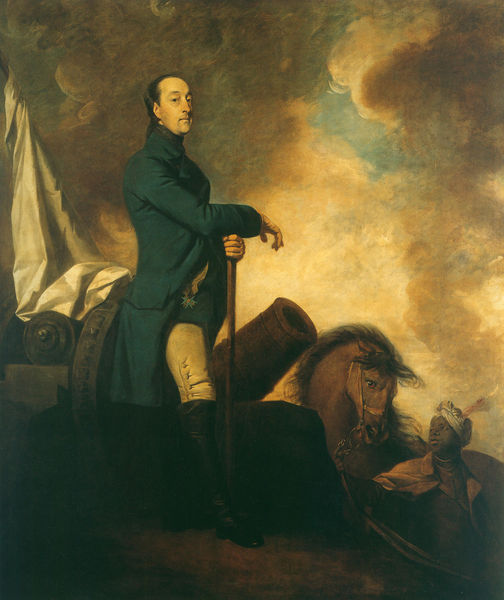
Titel: Frederick William Ernest, Count of Schaumburg-Lippe
Künstler: Sir Joshua Reynolds
Institution: The Royal Collection
Schlagwörter: blau, feder, gemälde, gewitter, himmel, mann, wolken, grün, braun, frankreich, holz, weiss, tuch, alt, hose, diener, stehen, herr, portrait, öl, rauch, stehend, pferd, stock, bewölkt, mähne, zügel, stab, fahne, wagen, krieg, schlacht, unwetter, könig, zopf, aufstützen, dreiviertelprofil, gehrock, jacket, neger, eisen, kanone, orient, stern, leinwand, napoleon, offizier, orden, posieren, stiefel, herrscher, fürst, rasiert, afrikaner, schwarzer, sklave, moor, brauner, feldherr, geschütz, kanonenrohr, mohr, turban, abenddämmerung, roß, graf, ludwig, pferdeschwanz, rohr, reiterstiefel, inder, untertan, weiße fahne, kriegsherr, krie, kanonoe, braunere